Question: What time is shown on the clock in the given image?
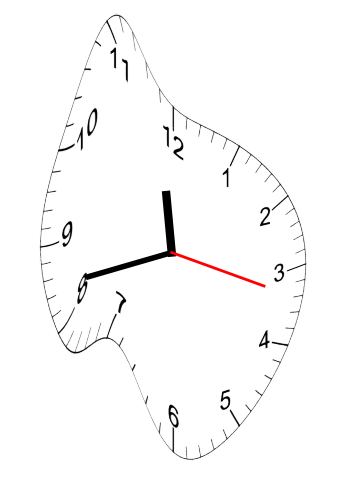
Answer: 11:42:17